Field crop: tomato
Growth stage: 1
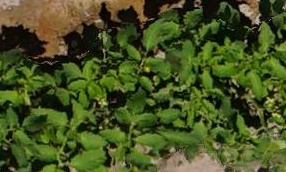
Species: tomato